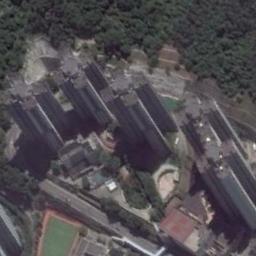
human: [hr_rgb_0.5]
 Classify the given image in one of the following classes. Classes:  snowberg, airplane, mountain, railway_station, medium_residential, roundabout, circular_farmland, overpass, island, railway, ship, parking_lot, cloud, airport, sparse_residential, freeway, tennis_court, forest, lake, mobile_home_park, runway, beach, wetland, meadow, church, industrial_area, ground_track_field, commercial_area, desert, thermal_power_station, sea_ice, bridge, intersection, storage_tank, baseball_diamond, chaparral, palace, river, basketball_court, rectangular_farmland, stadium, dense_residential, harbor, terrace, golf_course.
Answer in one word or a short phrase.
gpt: commercial_area